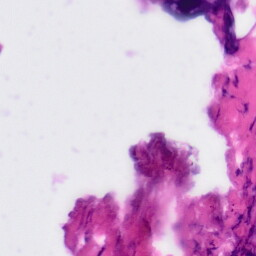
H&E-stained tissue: Tonsil